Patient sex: M
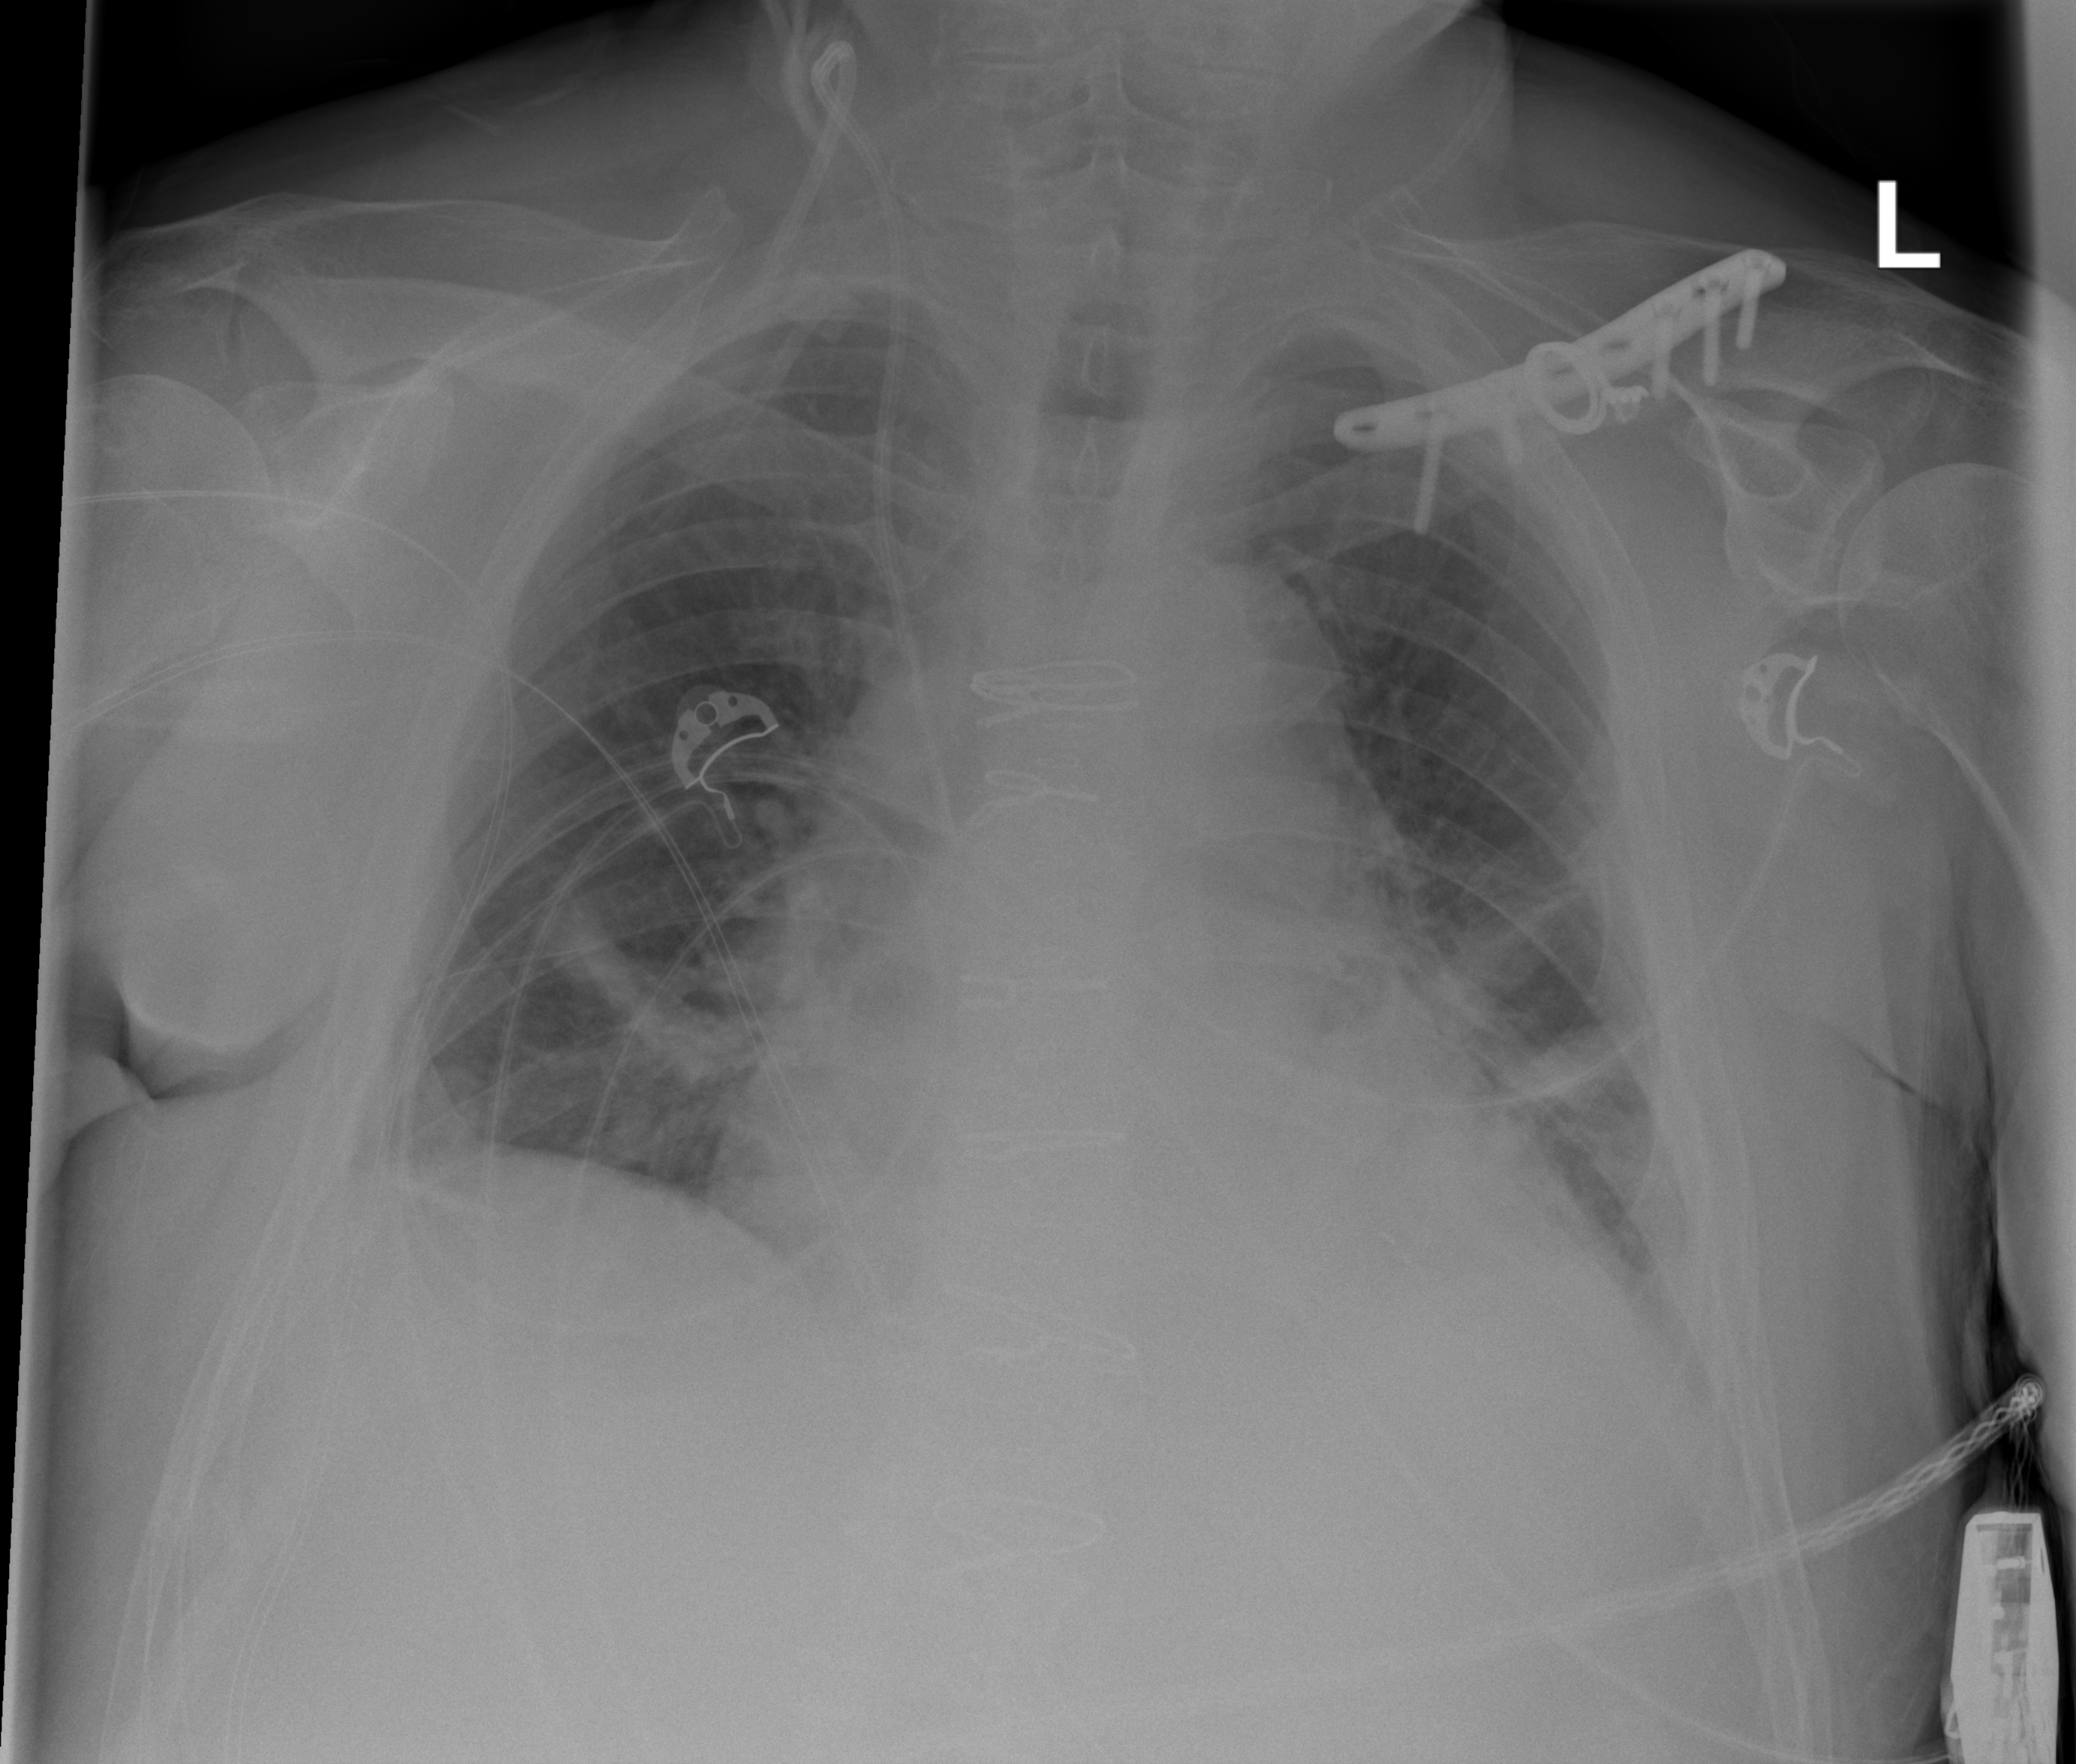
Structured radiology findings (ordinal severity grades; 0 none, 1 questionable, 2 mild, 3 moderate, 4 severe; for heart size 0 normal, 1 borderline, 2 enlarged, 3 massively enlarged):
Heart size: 2
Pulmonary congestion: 1
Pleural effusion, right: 0
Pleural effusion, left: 2
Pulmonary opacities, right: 0
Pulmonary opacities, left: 0
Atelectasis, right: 2
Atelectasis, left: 2